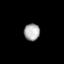
Tissue: lung
Cell type: Endothelial cells
Senescence score: 0.712
Nuclear area (px): 255
Mean DAPI intensity: 174.365